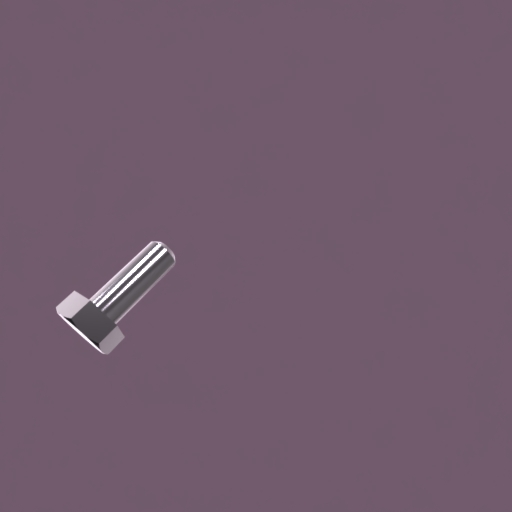
Label: bolt